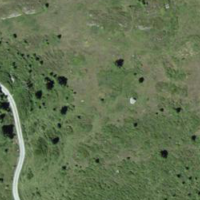
EUNIS habitat code: 26
Species observed at this site:
Silene acaulis
Bartsia alpina